Interaction volume radius: 5 \u00c5
Interaction volume height: 15 \u00c5
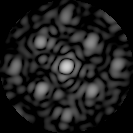
Disorder parameter: 0.4012